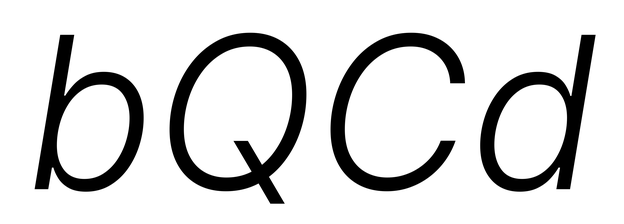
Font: Inter-Italic_Light_Italic